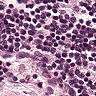
Metastatic tissue present: no